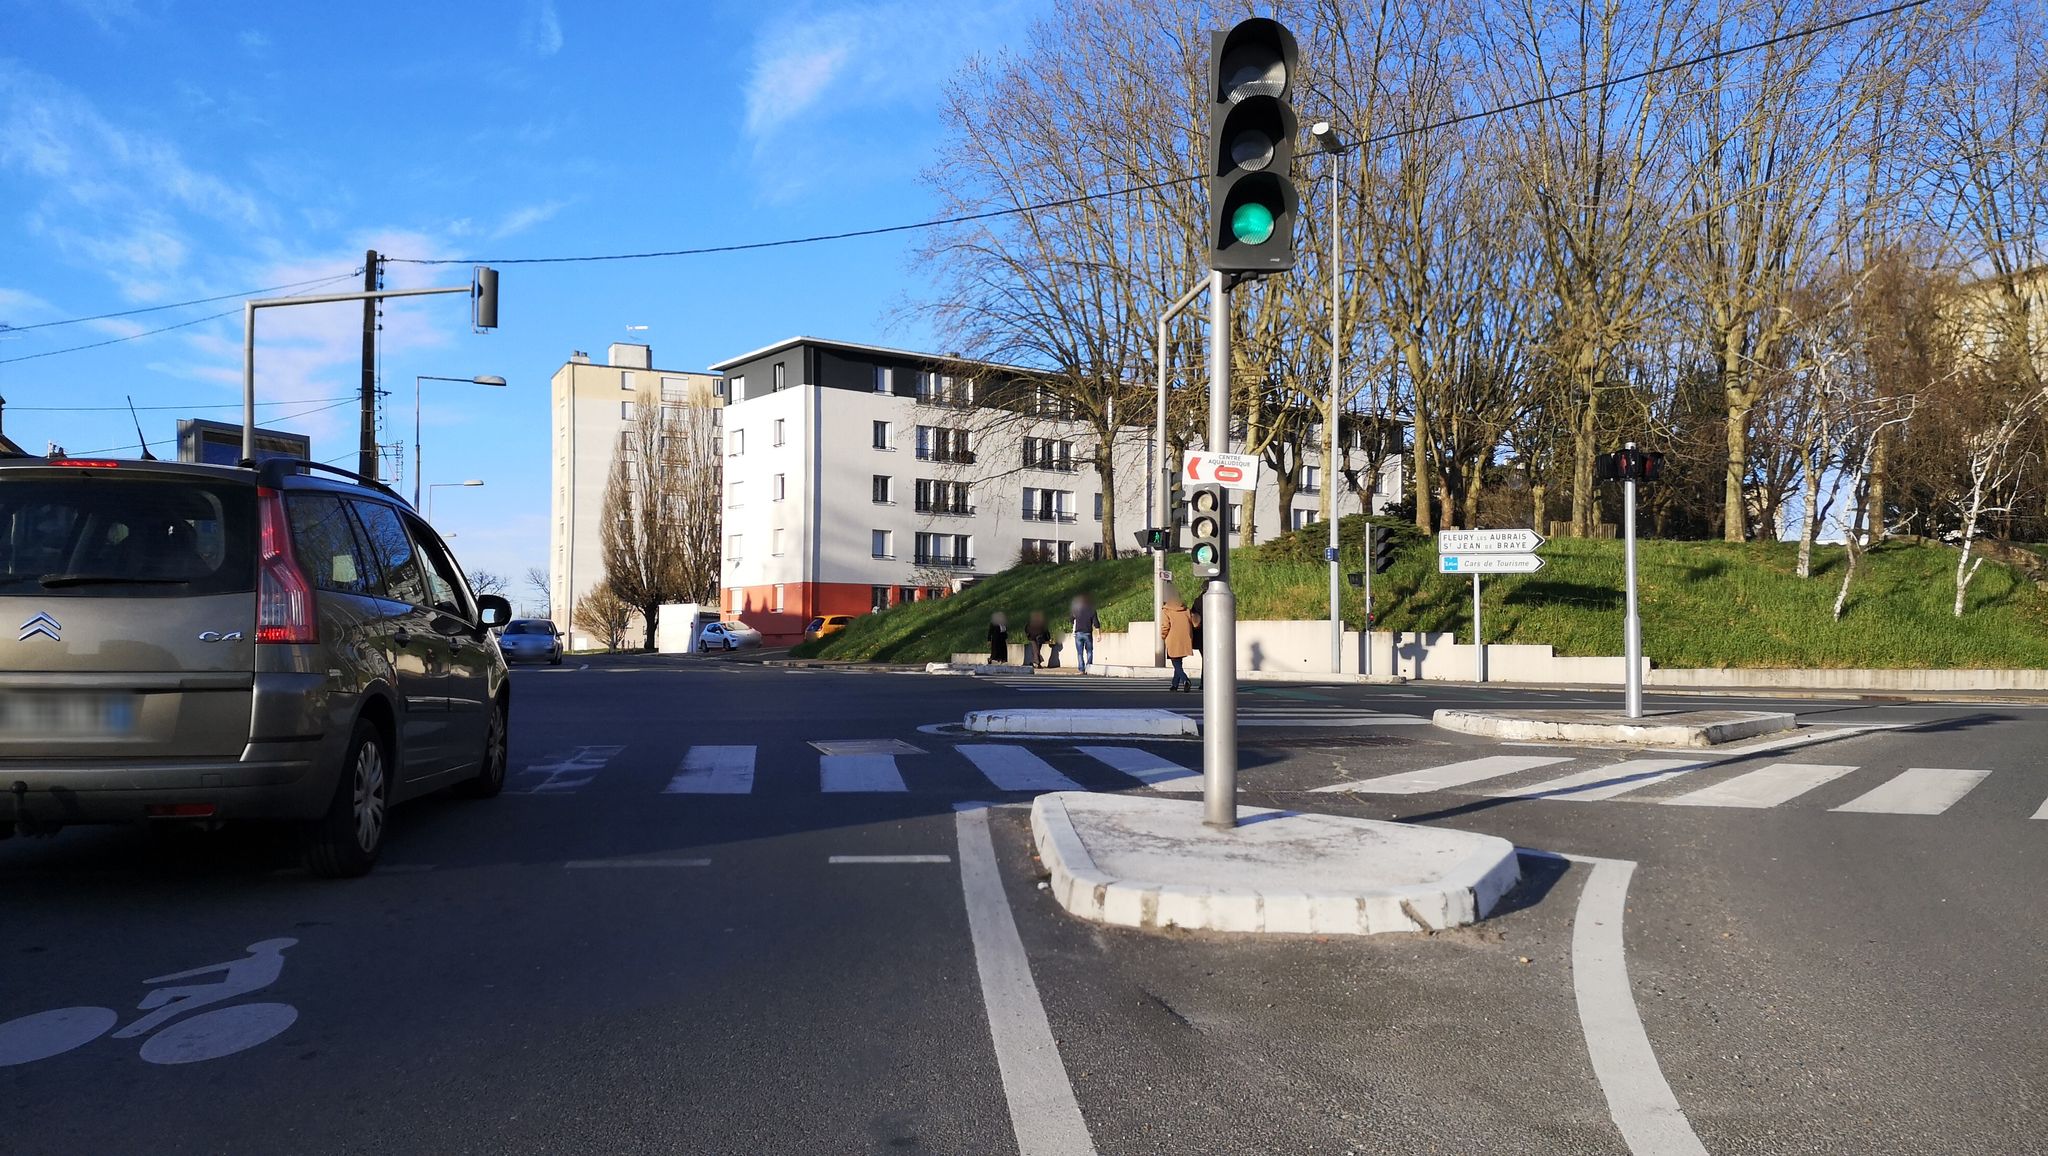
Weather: clear
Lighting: day
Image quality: good
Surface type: cycling surface
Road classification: cycleway
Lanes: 2
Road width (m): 1
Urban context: urban centre
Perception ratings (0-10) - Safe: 0.26, Lively: 6.14, Beautiful: 6.31, Boring: 6.99, Depressing: 5.74, Wealthy: 5.43